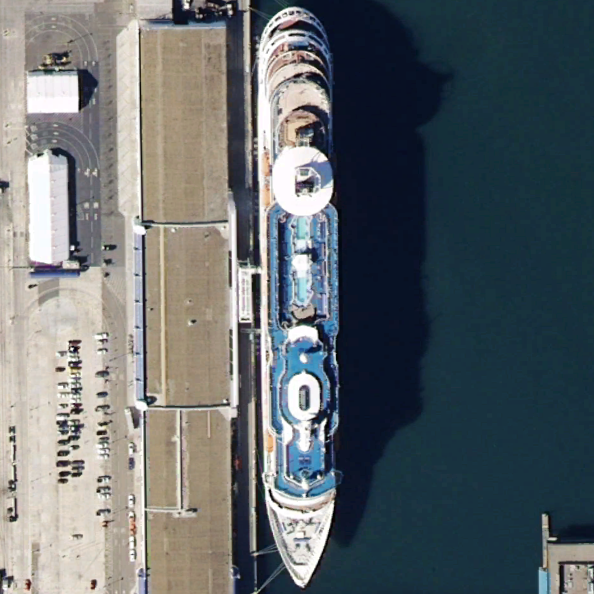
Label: civil